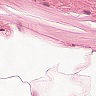
Metastatic tissue present: no